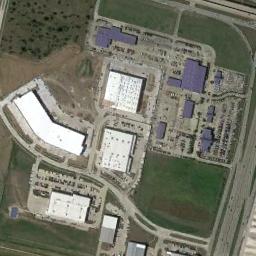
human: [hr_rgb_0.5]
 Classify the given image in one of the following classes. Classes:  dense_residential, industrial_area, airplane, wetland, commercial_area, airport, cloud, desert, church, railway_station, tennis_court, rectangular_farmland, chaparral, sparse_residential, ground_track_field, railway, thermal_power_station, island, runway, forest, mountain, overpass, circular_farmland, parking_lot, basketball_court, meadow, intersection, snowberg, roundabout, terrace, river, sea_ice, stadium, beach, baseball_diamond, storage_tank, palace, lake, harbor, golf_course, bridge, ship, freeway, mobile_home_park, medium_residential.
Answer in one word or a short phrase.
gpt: industrial_area